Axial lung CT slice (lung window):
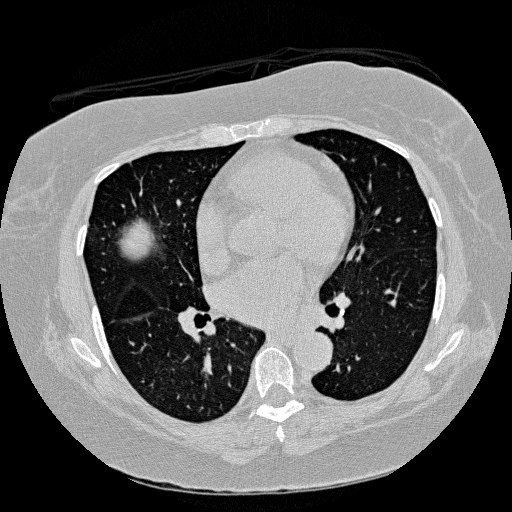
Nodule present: yes
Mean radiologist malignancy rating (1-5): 1.75